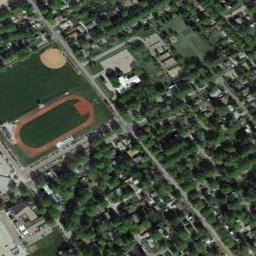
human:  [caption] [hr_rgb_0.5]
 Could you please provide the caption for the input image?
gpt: The ground track field is surrounded by lots of trees and houses arranged neatly and a baseball diamond is next to the ground track field .

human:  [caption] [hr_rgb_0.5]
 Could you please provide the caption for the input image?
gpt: A track and field is built in the middle of a residential area, Surrounded by a lot of vegetation .

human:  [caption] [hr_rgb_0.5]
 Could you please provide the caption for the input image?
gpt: There are many buildings next to the ground track field .

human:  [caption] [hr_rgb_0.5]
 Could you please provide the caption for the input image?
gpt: There is a trail around the track .

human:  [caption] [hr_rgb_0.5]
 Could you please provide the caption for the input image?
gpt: There are many green trees beside the ground track field with a red track .